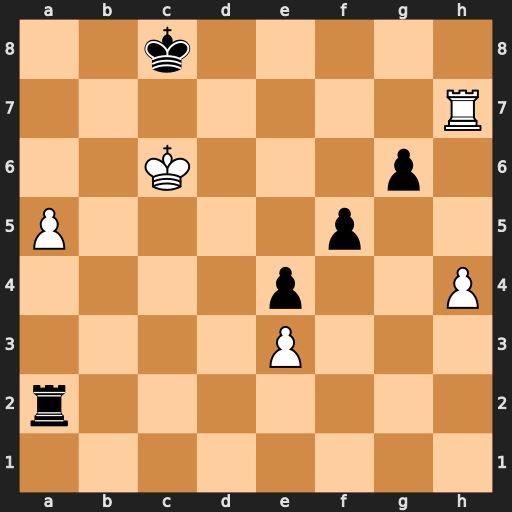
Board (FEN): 2k5/7R/2K3p1/P4p2/4p2P/4P3/r7/8
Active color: w
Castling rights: -
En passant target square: -
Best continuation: Rh8#